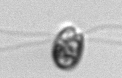
Label: flagellate_morphotype1